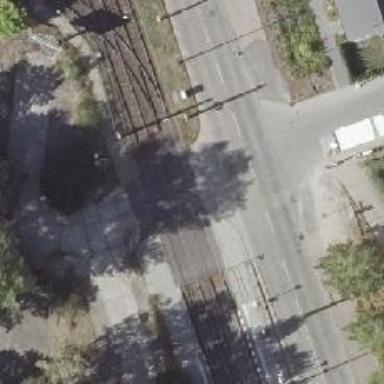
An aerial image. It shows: Tram railway with one electrified contact line.